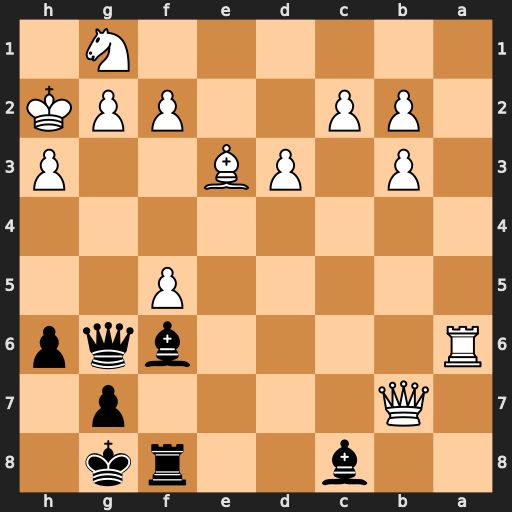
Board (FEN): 2b2rk1/1Q4p1/R4bqp/5P2/8/1P1PB2P/1PP2PPK/6N1
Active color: b
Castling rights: -
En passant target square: -
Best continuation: Bxb7 fxg6 Bxa6